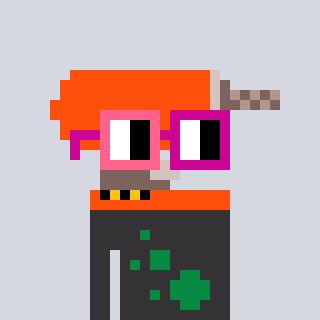
a pixel art character with square pink and red glasses, a drill-shaped head and a grayscale-colored body on a cool background